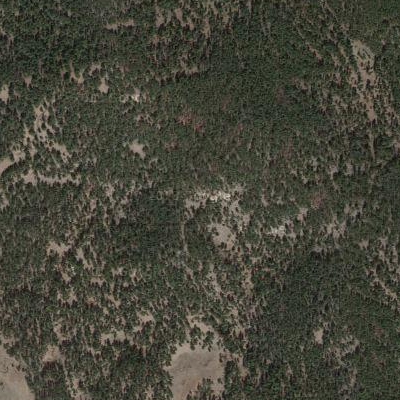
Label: Forest